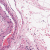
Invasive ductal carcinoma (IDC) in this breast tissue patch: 0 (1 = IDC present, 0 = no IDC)